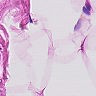
Metastatic tissue present: no